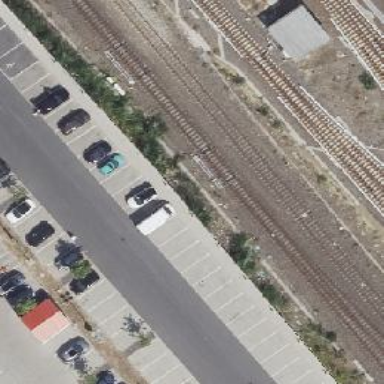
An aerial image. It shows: Railway track.